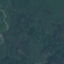
Label: Forest